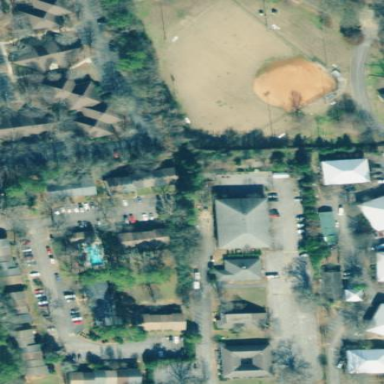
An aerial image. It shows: Baseball pitch for leisure land activities.